Current action and preconditions to check: trajectory_clear

Your task: For each precondition in the list above, predict whether it will hold at this action.

Consider the current scene as observed from the mobile robot's camera, and analyze the predicted future states of all dynamic agents (e.g., people, animals, vehicles, or any moving entities) within the NEXT SECOND.

IMPORTANT: Only answer "very likely" if you are absolutely certain—based on strong, clear evidence—that a dynamic agent will violate the precondition in the predicted future state. Do NOT answer "very likely" for unlikely, ambiguous, or low-probability risks.

Ask yourself for each precondition: Is there a high probability, with clear and convincing evidence, that the predicted future states of any dynamic agent will interfere with the predicted future state of the currently executing action within the NEXT SECOND, causing that precondition to fail?

Assess the risk level based on these predictions. Use "likely" or "very likely" if motions create a clear risk of interference.

Use "neutral" or "improbable" if agents are nearby but their predicted paths are clearly diverging or non-conflicting.

Failure Risk Categories: "very improbable", "improbable", "neutral", "likely", "very likely"

Answer Format: Output ONLY the probability_of_failure value from these categories: "very improbable", "improbable", "neutral", "likely", "very likely"

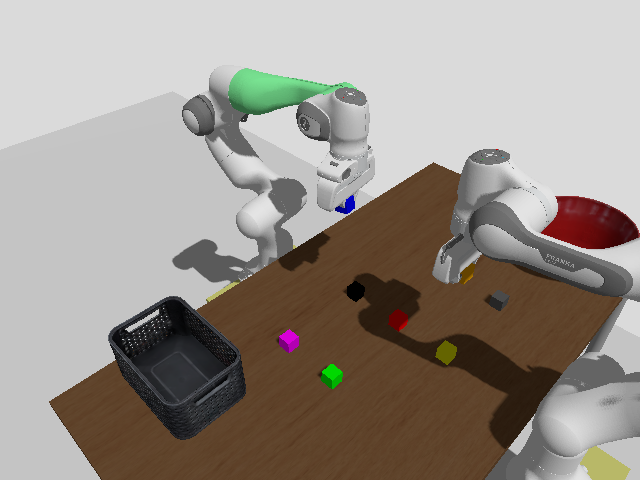

Answer: improbable